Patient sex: F
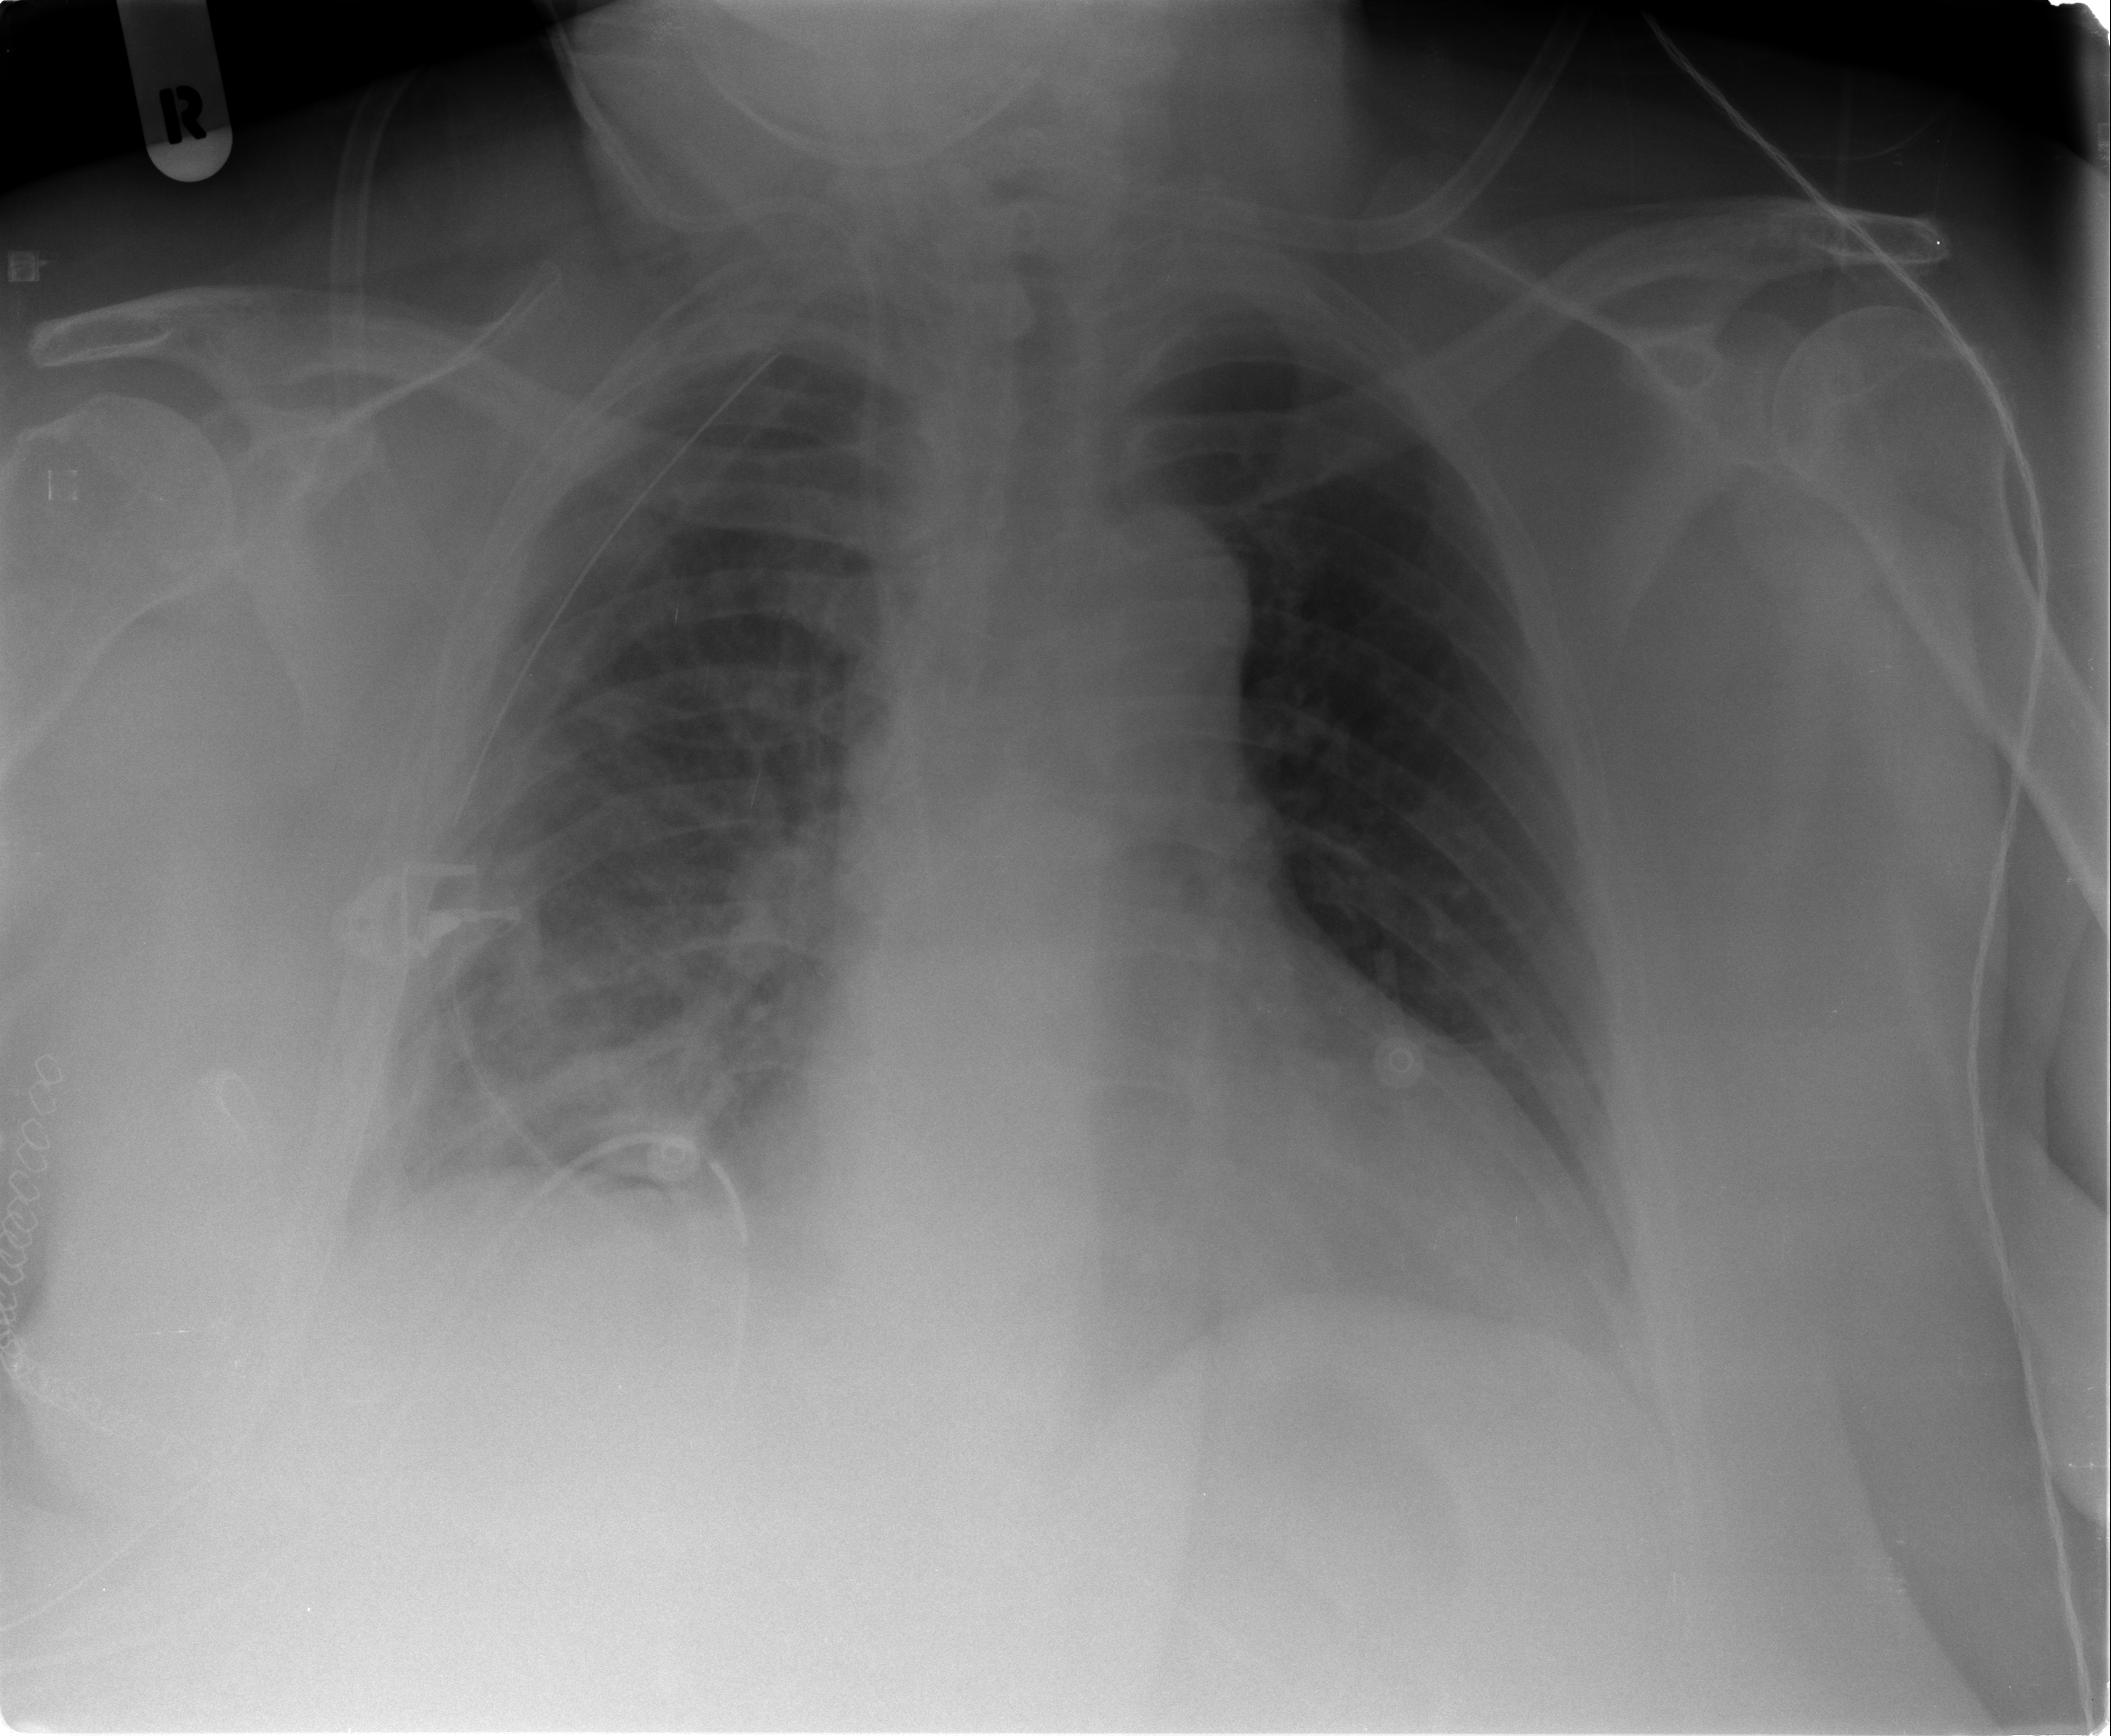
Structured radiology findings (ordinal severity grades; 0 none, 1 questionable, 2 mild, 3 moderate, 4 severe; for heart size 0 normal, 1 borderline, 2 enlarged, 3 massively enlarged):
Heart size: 0
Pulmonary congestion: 1
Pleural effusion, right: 0
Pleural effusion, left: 0
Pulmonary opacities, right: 0
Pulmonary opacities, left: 0
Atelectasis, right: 2
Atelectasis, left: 0